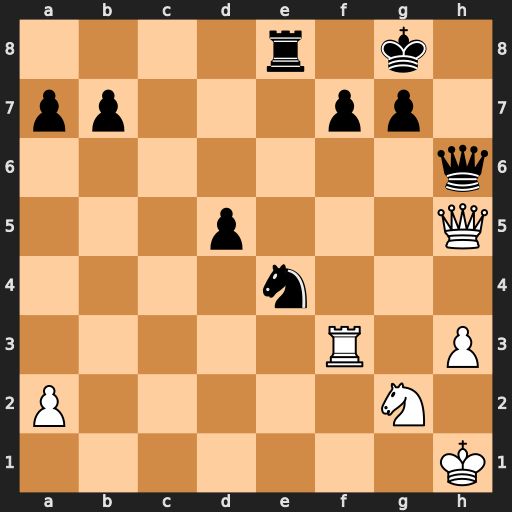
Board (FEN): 4r1k1/pp3pp1/7q/3p3Q/4n3/5R1P/P5N1/7K
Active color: w
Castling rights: -
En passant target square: -
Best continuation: Qxf7+ Kh7 Qxe8 Qc1+ Kh2